【题型】解答题　【知识点】平面几何　【难度】easy
已知：如图, 直线 $EF$ 经过矩形 $ABCD$ 顶点 $D$, 分别过顶点 $A$、$C$ 作 $EF$ 的垂线, 垂足分别为点 $E$ 和点 $F$, 且 $DE = DF$, 连接 $AC$。

(1) 求证：$AD^2 = AE \cdot AC$；

(2) 连接 $BE$ 和 $BF$, 求证：$BE = BF$。
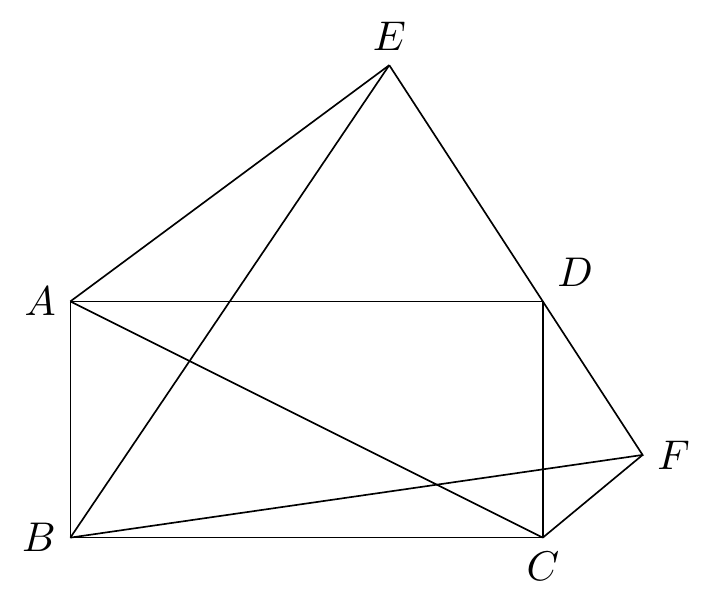
【解答】
证明：
(1) 连接 $BD$ 交 $AC$ 于点 $O$,

$\because$ 四边形 $ABCD$ 是矩形,

$\therefore AC = BD$, $OA = OC = OD = \frac{1}{2} AC$, $\angle ADC = 90^\circ$,

$\angle OAD = \angle ODA$,

$\because CF \perp EF$, $AE \perp EF$,

$\therefore AE // CF$,

$\because DE = DF$, $OA = OC$,

$\therefore OD // AE$,

$\therefore \angle EAD = \angle ODA$,

$\therefore \angle OAD = \angle EAD$,

又 $\because AE \perp EF$,

$\therefore \angle AED = \angle ADC = 90^\circ$,

$\therefore \triangle AED \sim \triangle ADC$,

$\therefore \frac{AE}{AD} = \frac{AD}{AC}$, 即 $AD^2 = AE \cdot AC$；

(2) 由 (1) 得 $OD // AE$, $AE \perp EF$,

$\therefore OD \perp EF$,

又 $\because DE = DF$,

$\therefore BE = BF$。
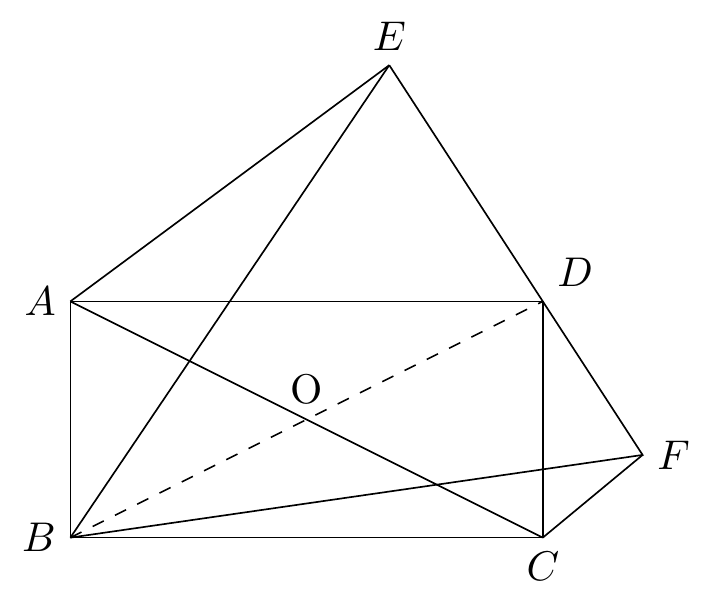